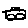
Label: car